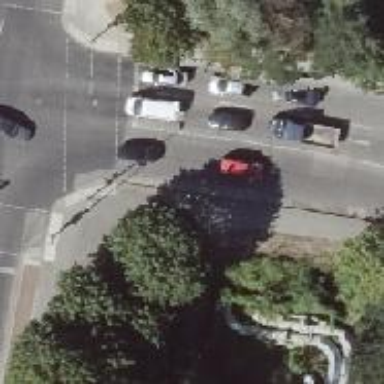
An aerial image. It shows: Road with traffic signals.